Field crop: tomato
Growth stage: 1
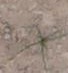
Species: cyperus